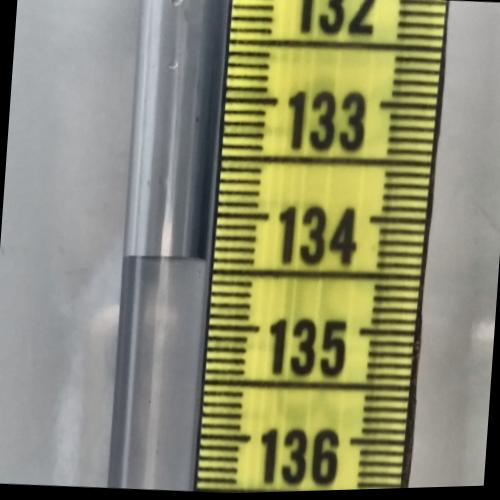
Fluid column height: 134.4 cm